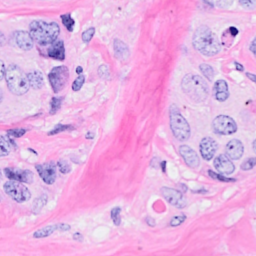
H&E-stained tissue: Breast